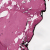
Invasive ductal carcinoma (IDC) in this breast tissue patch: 0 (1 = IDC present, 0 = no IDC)